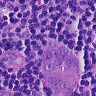
Metastatic tissue present: yes